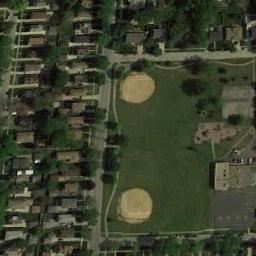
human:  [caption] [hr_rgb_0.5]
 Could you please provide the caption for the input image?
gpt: In the picture there is a baseball field and a parking lot .

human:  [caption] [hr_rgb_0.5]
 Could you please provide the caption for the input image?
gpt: Two adjacent baseball diamonds on the lawn with some trees and the residential area around them .

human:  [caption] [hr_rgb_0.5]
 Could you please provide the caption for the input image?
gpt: The right of the houses has a baseball diamond .

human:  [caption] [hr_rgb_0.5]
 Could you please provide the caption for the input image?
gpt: There are two baseball diamonds in the middle of many buildings and trees .

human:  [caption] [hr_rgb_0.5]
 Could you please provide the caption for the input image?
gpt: Many buildings are next to  the baseball diamond .